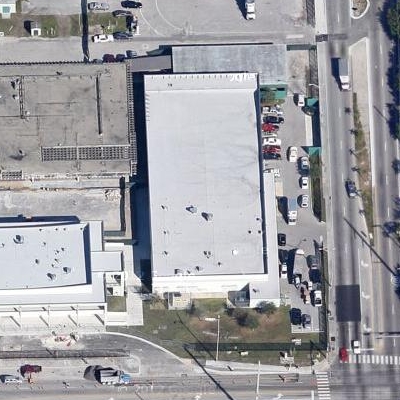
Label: cIndustry